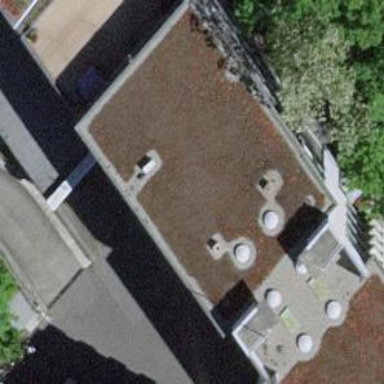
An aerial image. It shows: Office building.